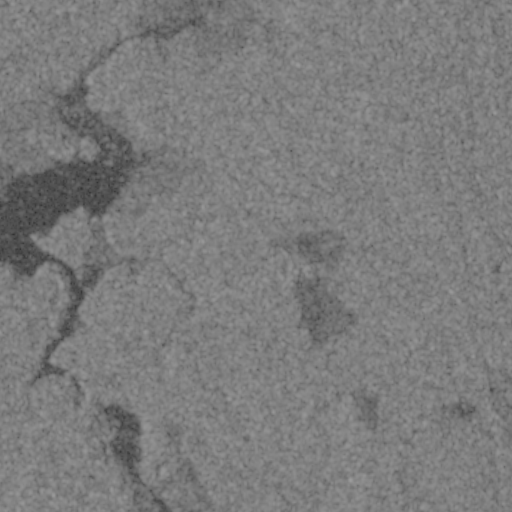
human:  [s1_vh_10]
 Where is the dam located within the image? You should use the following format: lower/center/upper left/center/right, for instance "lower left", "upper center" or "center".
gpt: The dam is located in the lower left of the image.
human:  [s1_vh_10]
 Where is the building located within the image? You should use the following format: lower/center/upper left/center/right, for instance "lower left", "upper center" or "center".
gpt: The building is located in the lower left of the image.
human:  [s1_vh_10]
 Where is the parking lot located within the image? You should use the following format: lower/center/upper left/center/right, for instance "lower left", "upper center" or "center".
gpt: There is no parking lot in the image.

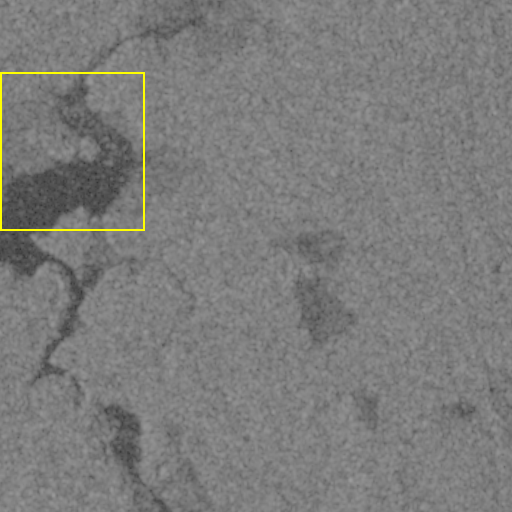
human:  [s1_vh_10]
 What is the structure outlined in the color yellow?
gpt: There is no yellow outline.
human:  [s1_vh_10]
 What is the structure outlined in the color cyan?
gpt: There is no structure outlined in cyan.